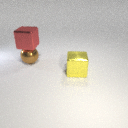
large yellow metal cube to the right of large brown metal sphere